Field crop: maize
Growth stage: 2
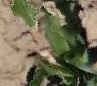
Species: maize